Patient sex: M
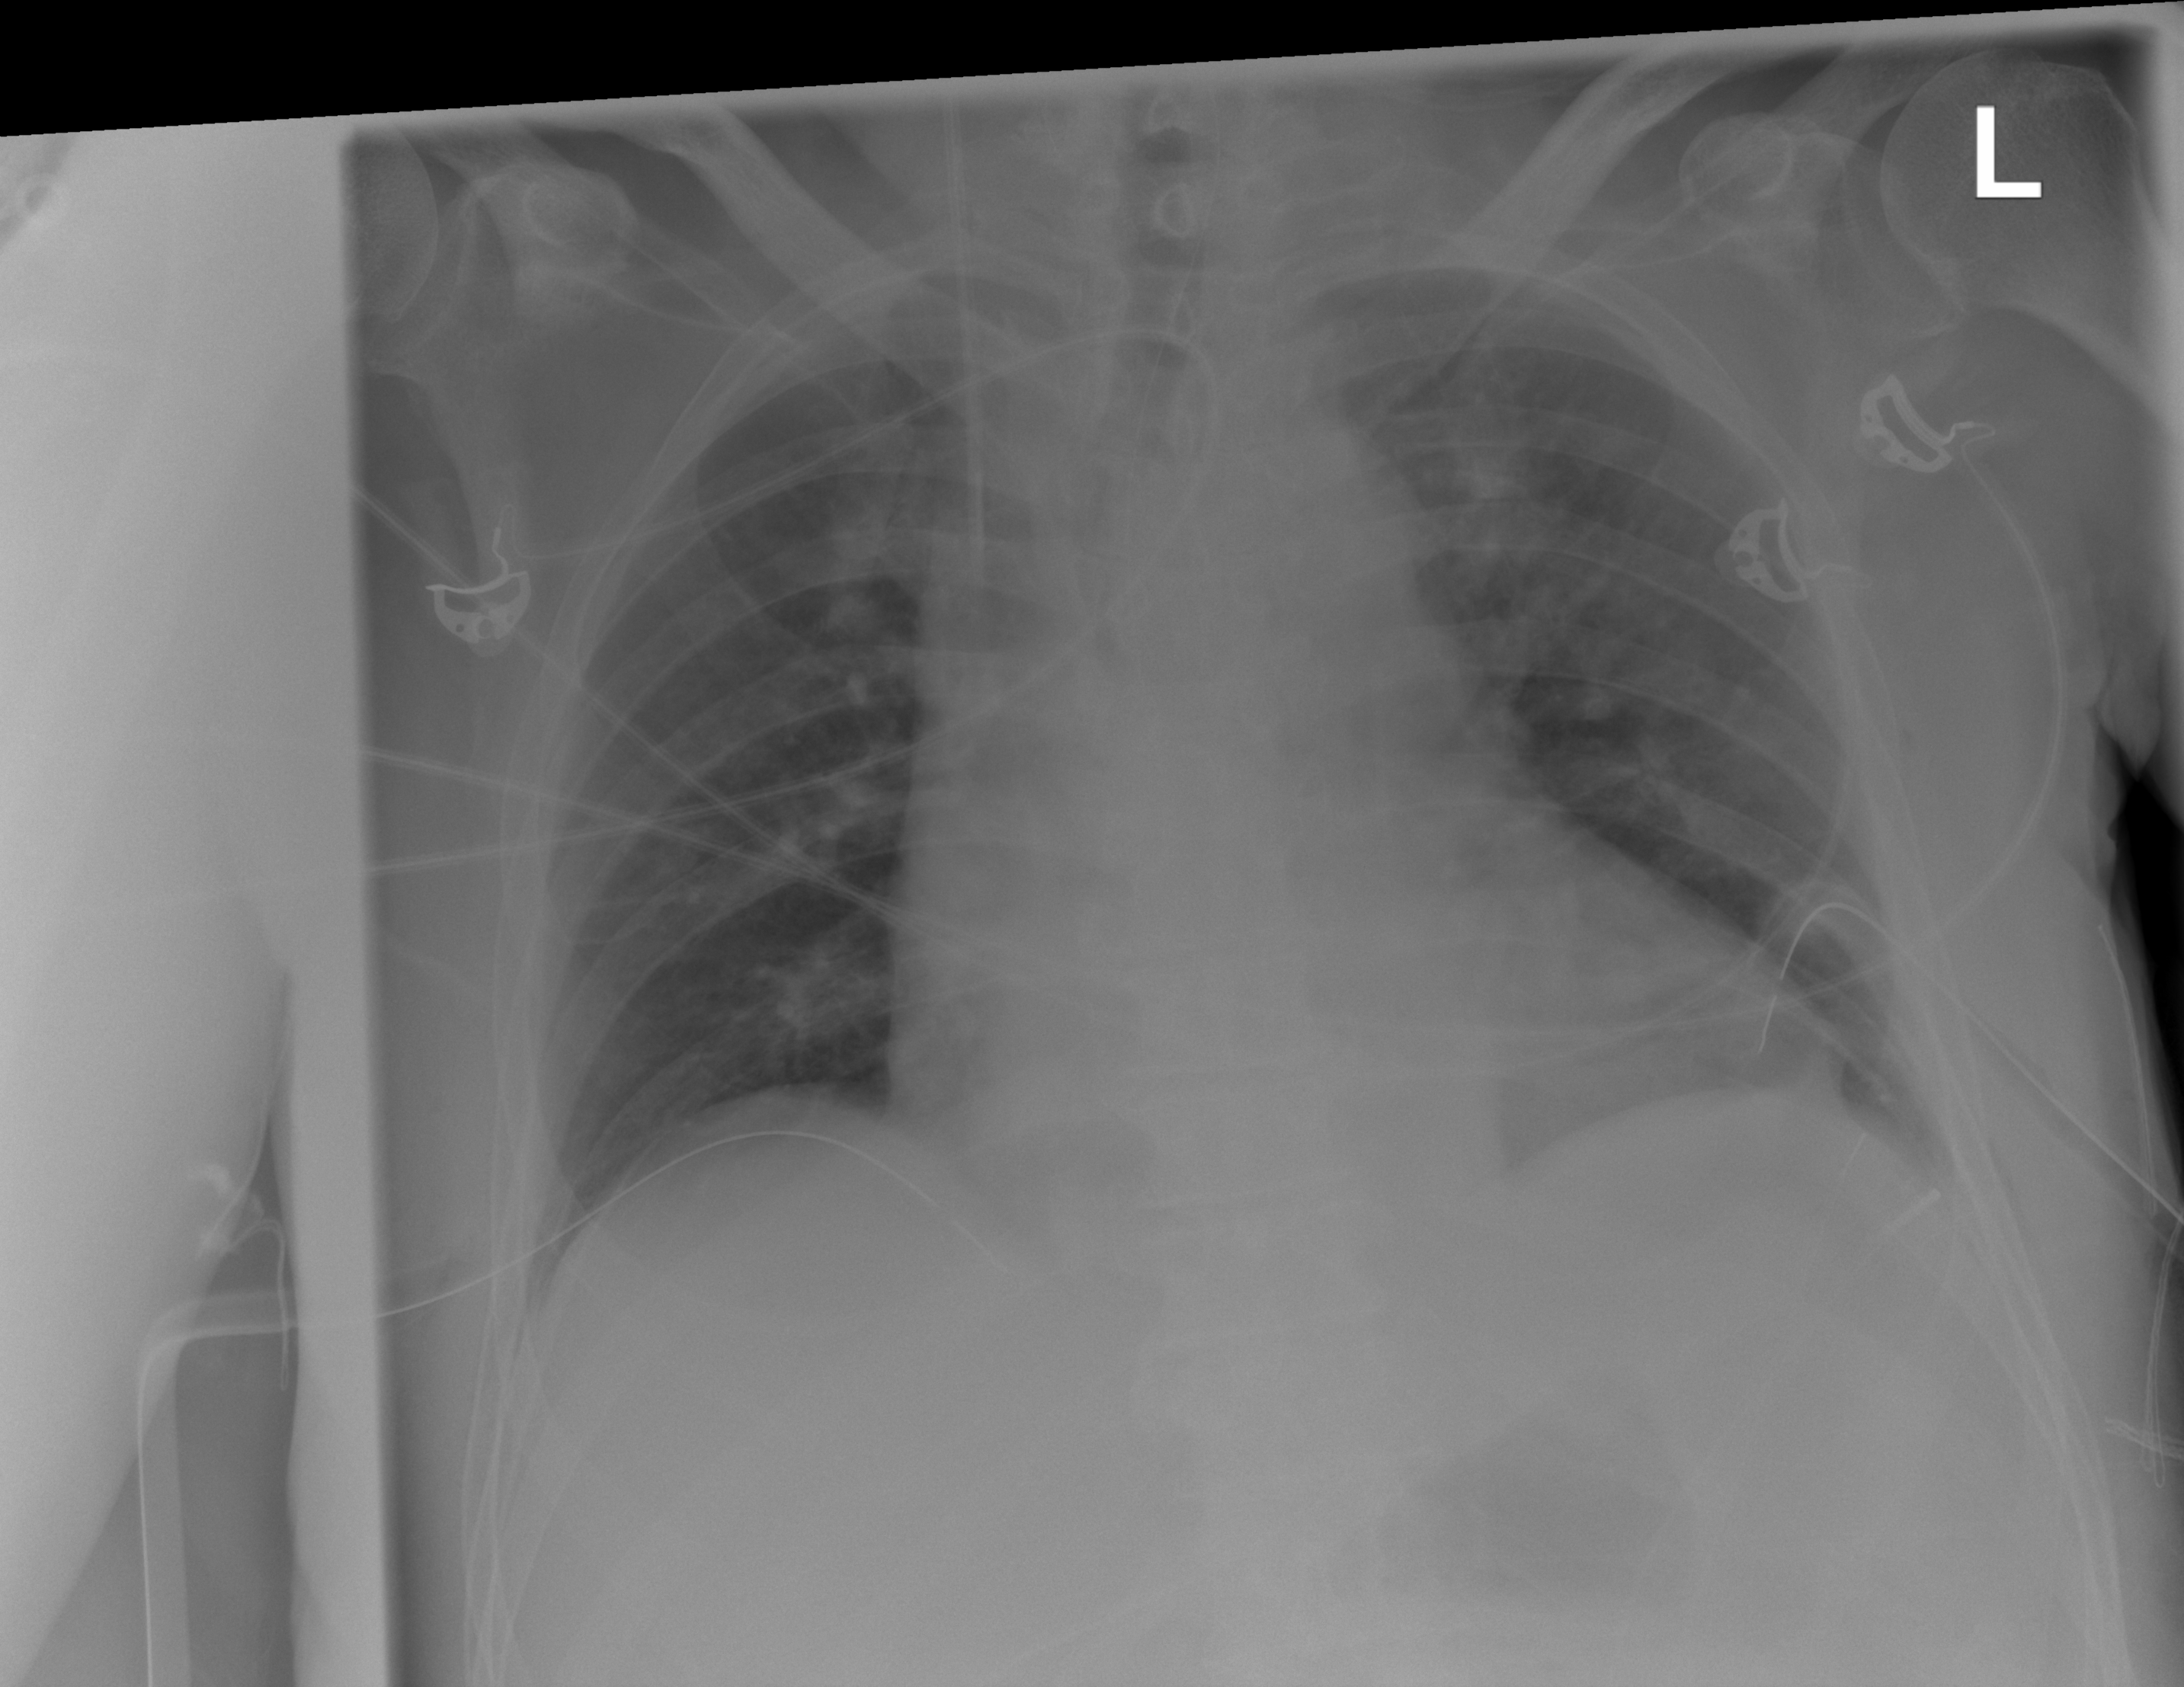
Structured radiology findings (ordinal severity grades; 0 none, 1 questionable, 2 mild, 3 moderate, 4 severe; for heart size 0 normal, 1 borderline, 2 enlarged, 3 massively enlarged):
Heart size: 2
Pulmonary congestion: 0
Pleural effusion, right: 0
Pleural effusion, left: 0
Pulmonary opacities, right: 0
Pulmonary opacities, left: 0
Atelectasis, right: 0
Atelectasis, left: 2